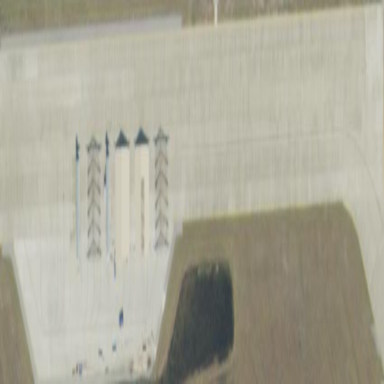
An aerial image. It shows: Asphalt apron at the airport.